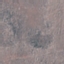
Land use / land cover class: HerbaceousVegetation